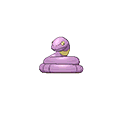
Pok\u00e9mon: ekans